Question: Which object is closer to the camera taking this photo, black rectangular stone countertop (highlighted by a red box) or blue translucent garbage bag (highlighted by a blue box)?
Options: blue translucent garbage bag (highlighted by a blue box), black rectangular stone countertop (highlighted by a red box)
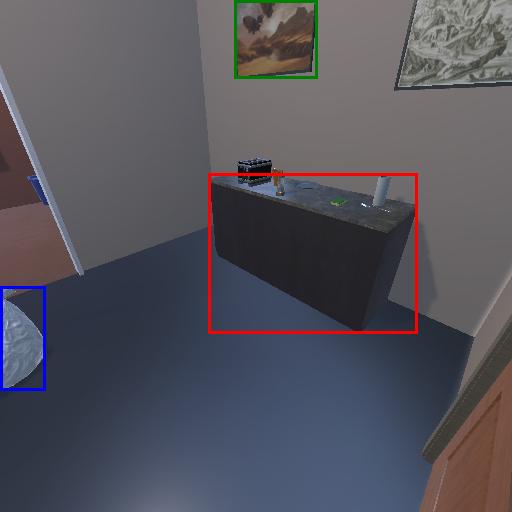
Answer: blue translucent garbage bag (highlighted by a blue box)